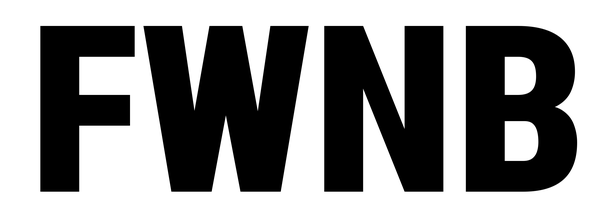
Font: Roboto_Condensed_Black